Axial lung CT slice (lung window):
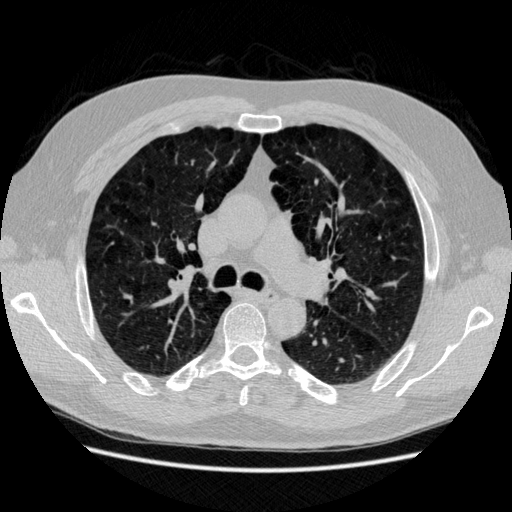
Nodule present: no